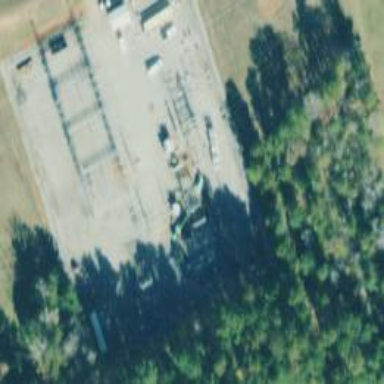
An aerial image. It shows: Distribution level power substation enclosed by fence.